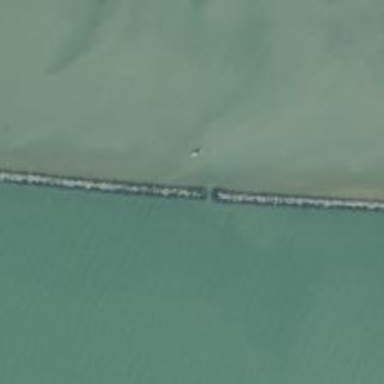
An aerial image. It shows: Breakwater structure.